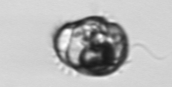
Label: Proterythropsis